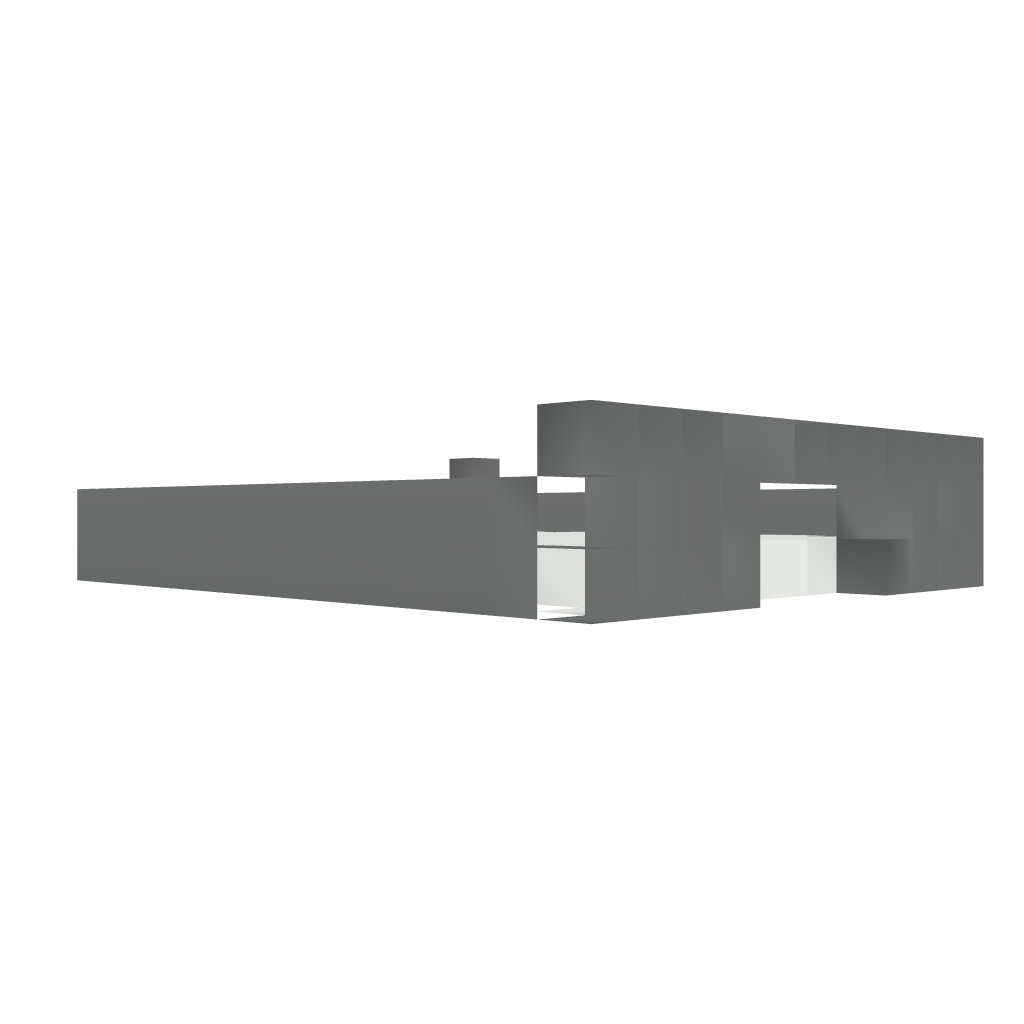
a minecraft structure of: steve with pickaxe